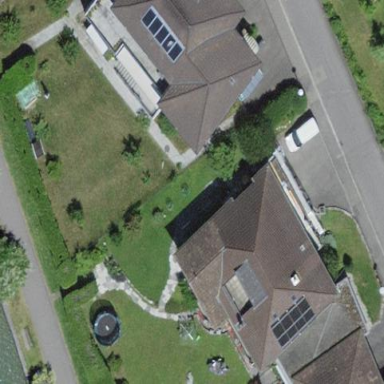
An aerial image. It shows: Hipped roof on residential building.